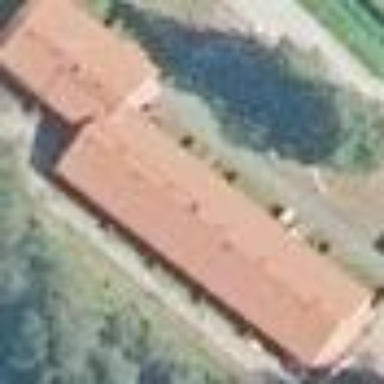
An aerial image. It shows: Terrace building.